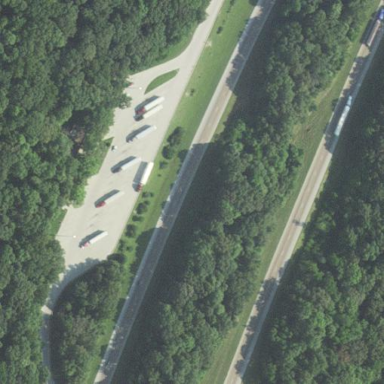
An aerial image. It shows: Rest area on the road.